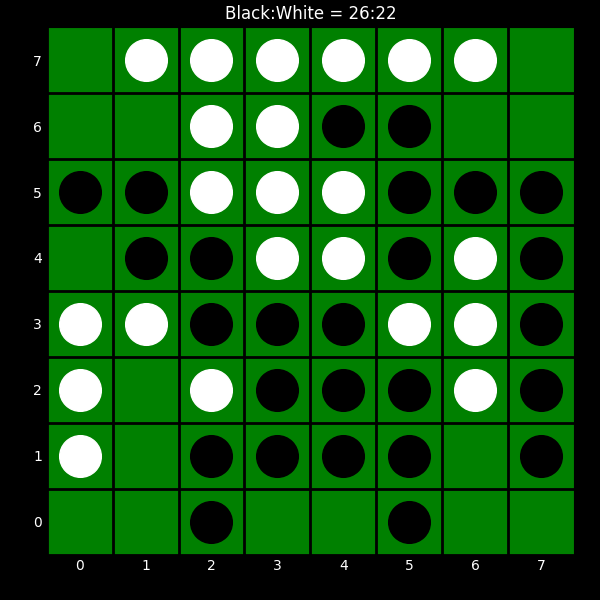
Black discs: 26
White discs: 22